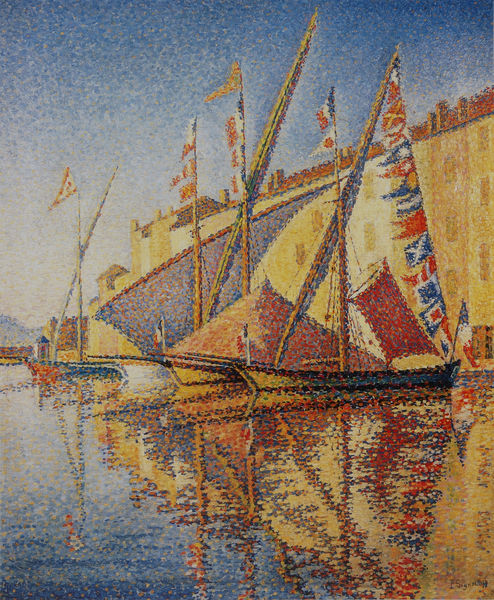
Titel: Tartanes pavoisées, Opus 240, Beflaggte Fischerboote,Opus 240
Künstler: Paul Signac
Standort: Wuppertal
Institution: Von der Heydt-Museum
Schlagwörter: blau, gemälde, himmel, meer, wasser, weiß, wolken, gelb, grün, impressionismus, ocker, see, stadt, ufer, braun, bunt, fenster, frankreich, hell, hintergrund, licht, dach, gebäude, haus, rot, beige, hochformat, wand, bild, spiegel, öl, häuser, spiegelung, wind, brücke, sonne, boot, boote, kahn, kamine, schornstein, turm, küste, schiff, schiffe, segel, segelboot, sommer, wellen, ruhe, fahnen, spiegelbild, fahne, mast, pointilismus, segelschiff, berge, dächer, mauer, bug, hafen, schiffahrt, hafenmauer, kai, kaimauer, masten, stille, pier, steg, wehen, blue, red, white, france, gray, manet, painting, wall, windows, yellow, widerschein, reflection, brown, wooden, still, reflexion, segelboote, zinnen, punkte, blautöne, mole, windig, festung, punkt, tupfen, leinwand, ölmalerei, wimpel, regatta, wood, clouds, sky, sonnenschein, boat, building, lake, ocean, orange, sea, ship, shore, water, waves, houses, reflections, reflektion, seurat, sisley, spiegelungen, uferpromenade, signac, flaggen, anker, fähnchen, river, gespiegelt, dots, impressionism, gemölde, türkei, getupft, boats, sail, hasu, flag, town, corot, mittelmeer, europa, city, flags, geflaggt, pointillismus, pastel, segelregatta, heck, fort, walls, nationen, alfabeth, dachpfannen, flagen, häuserfront, keine schatten, länder, mast masten, nationalflagge, nationalitäten, pissot, punktionismus, seurent, steuerbord, wimpeln, buildings, dock, pointilissmus, colorful, pointillism, harbor, impressionist, seurrat, ships, travel, schif, soiegelung, sails, point, sailboat, pointilism, ripples, sailboats, kanine, toppbeflaggt, lateinersegel, 1915, yacht, impresionism, gelbd, maritime, masts, ripple, naval, fanhnen, trikolor, vele, expresionism, countries, sergeant, anliegestelle, dolors, penants, pointallism, test1, test2, dotty, ragata, regata